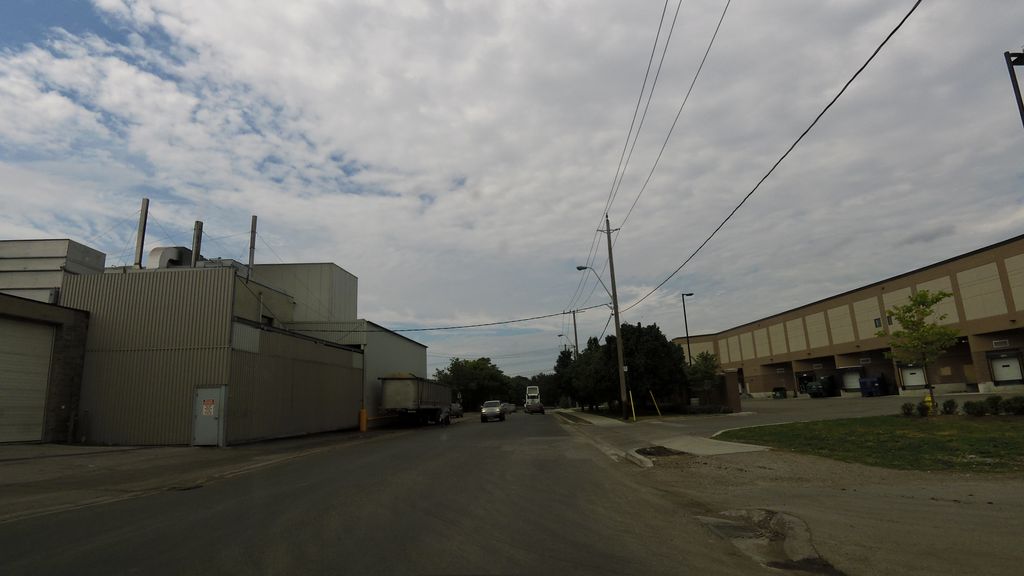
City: toronto